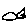
Label: fish